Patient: sex M, age 60
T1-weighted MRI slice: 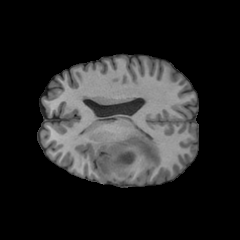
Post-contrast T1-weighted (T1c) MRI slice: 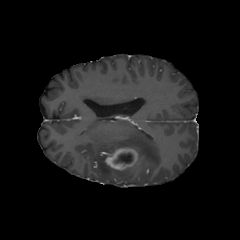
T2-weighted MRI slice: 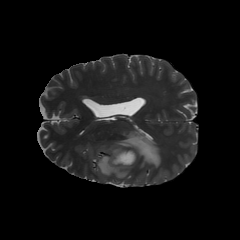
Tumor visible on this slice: yes
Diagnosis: Glioblastoma, IDH-wildtype
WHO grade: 4